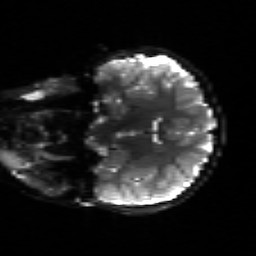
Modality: sbref
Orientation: coronal
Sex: male
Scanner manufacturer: siemens
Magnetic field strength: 3 T
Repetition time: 5 s
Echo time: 0.071 s